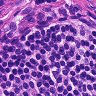
Metastatic tissue present: no